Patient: sex F, age 31
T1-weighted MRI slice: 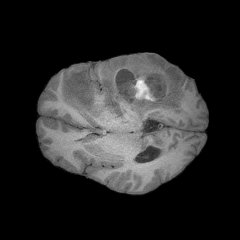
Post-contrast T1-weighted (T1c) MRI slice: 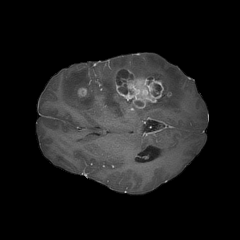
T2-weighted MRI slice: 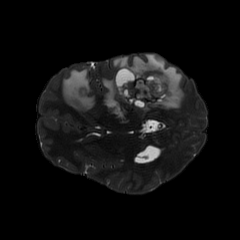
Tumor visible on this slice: yes
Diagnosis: Glioblastoma, IDH-wildtype
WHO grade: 4